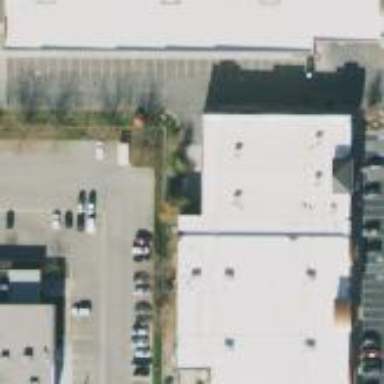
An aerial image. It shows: Retail building.